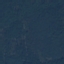
Label: Forest